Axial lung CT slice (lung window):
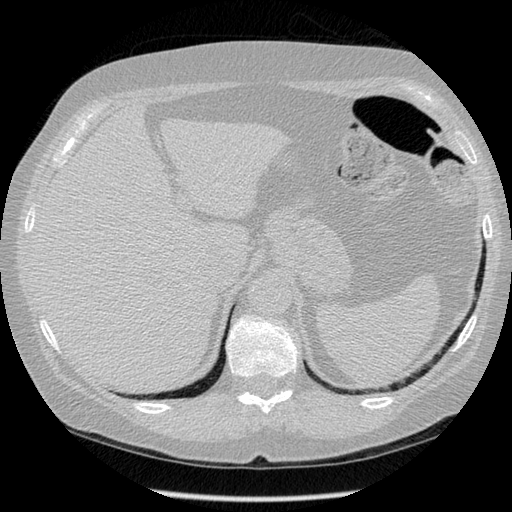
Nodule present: no